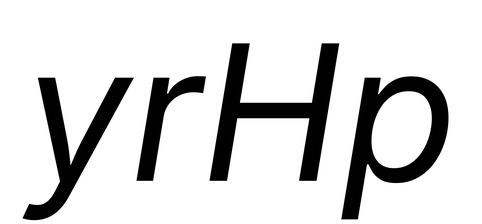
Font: Inter-Italic_Italic